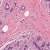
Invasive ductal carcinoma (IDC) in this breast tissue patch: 1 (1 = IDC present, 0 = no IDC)